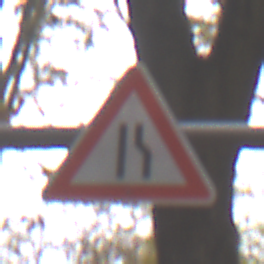
Verkehrszeichen: EinseitigVerengteFahrbahnRechts
Umgebung: Outdoor, Nature
Tageszeit: Midday
Wetter: Overcast
Licht: Natural
Jahreszeit: NotSpecified
Kontrast: LowContrast